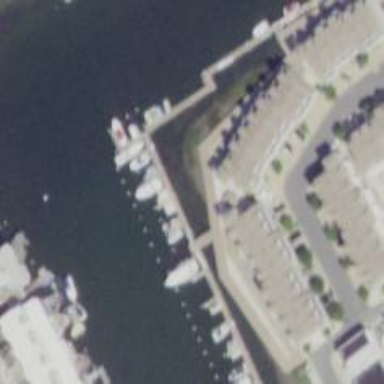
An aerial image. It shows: Dock located along the waterway.